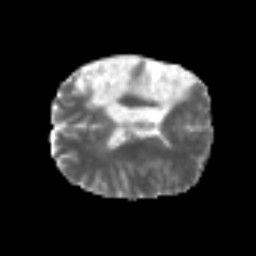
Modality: MD
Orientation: axial
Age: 49
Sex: male
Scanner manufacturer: siemens
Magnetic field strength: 3 T
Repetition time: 6.1 s
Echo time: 0.101 s